Aerial crown-view tile of a tropical tree (Barro Colorado Island, Panama), acquired 20240716:
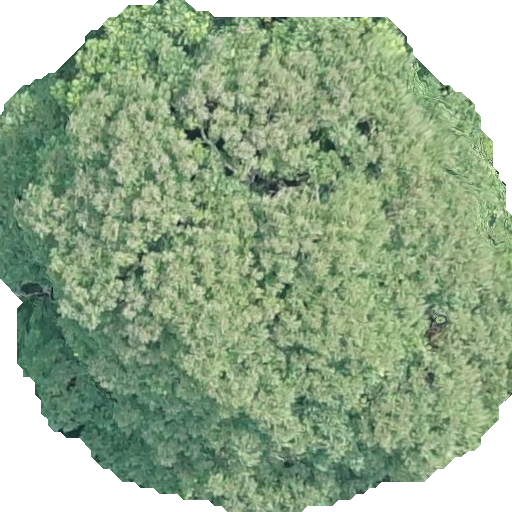
Species: Dipteryx oleifera
GBIF accepted scientific name: Dipteryx oleifera
Crown area: 348.273 m²